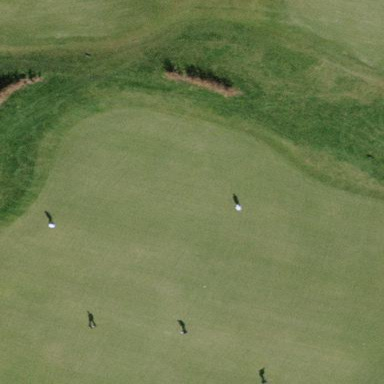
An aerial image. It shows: Picturesque green golfing area with grass land use.